Question: i am new to rails and have a problem that have been finding challenging to overcome.
goal:
- - - - - -

- 'forms_path'
> could one advise me how i can code the index method in the forms
controller to display not all created forms but only the forms under a
specific advert
advert_controller.rb
'''
class AdvertsController < ApplicationController
respond_to :html, :xml, :json
before_action :set_advert, only: [:show, :edit, :update, :destroy]
def index
@userr = Userr.find(params[:userr_id])
@adverts = @userr.adverts.order("created_at DESC")
respond_with(@adverts)
end
end
'''
views/ adverts / index.html
'''
<table>
<thead>
<tr>
<th>Title</th>
<th>applications</th>
<th colspan="3"></th>
</tr>
</thead>
<tbody>
<% @adverts.each do |advert| %>
<tr>
<td><%= link_to advert.title, userr_advert_path(advert.userr, advert) %></td>
<td><%= link_to advert.forms.count, forms_path %></td>
</tr>
<% end %>
</tbody>
</table>
<br>
<%= link_to 'add new advert', new_userr_advert_path(current_userr) %>
'''
form_controller.rb
'''
class FormsController < ApplicationController
respond_to :html, :xml, :json
before_action :set_form, only: [:show, :edit, :update, :destroy]
def index
@forms = Form.all
respond_with(@forms)
end
end
'''
routes.rb
'''
Rails.application.routes.draw do
resources :forms
devise_for :userrs
resources :userrs do
resources :adverts
end
end
'''
in my rails console - i managed to display all the forms under an advert:
'''
2.1.2 :308 > advert = Advert.first
Advert Load (4.4ms) SELECT "adverts".* FROM "adverts" ORDER BY "adverts"."id" ASC LIMIT 1
=> #<Advert id: 51, title: "software engineer", content: "Lorem ipsum dolor sit amet ac dapibus", category_jobtype_id: 67, category_positiontype_id: 81, salarystart: 1200, salaryend: 2000, category_country_id: 45, city: "accra", town: "tesano estates", postcode: "1206", category_editorialapproval_id: 34, category_applicationrequest_id: 34, created_at: "2015-05-21 21:05:09", updated_at: "2015-05-21 21:05:09", userr_id: 16, category_advert_id: 58>
2.1.2 :309 >
2.1.2 :310 >
2.1.2 :311 > advert.forms
Form Load (0.2ms) SELECT "forms".* FROM "forms" WHERE "forms"."advert_id" = ? [["advert_id", 51]]
=> #<ActiveRecord::Associations::CollectionProxy [#<Form id: 4, firstname: "akunorbea", lastname: "artloe", number: <PHONE>, email: "akunorbea@gmail.com", currentJob: "developer", currentEmployer: "global reach", category_country_id: 2, advert_id: 51, userj_id: 3, workhere: false, created_at: "2015-05-29 09:09:33", updated_at: "2015-05-29 09:09:33">, #<Form id: 6, firstname: "curtis", lastname: "lewis", number: 208958, email: "curtis@gmail.com", currentJob: "security", currentEmployer: "megan fox", category_country_id: 2, advert_id: 51, userj_id: 4, workhere: false, created_at: "2015-05-29 17:14:41", updated_at: "2015-05-29 17:14:41">]>
2.1.2 :312 >
'''
so in my form_controller.rb index action i typed the below but i got an error
'''
class FormsController < ApplicationController
respond_to :html, :xml, :json
before_action :set_form, only: [:show, :edit, :update, :destroy]
def index
@advert = Advert.find(params[:id])
@forms = @advert.forms
respond_with(@forms)
end
end
'''
views/forms/index.html.erb
'''
<h1>Listing forms</h1>
<table>
<thead>
<tr>
<th>Firstname</th>
<th>Lastname</th>
<th>Number</th>
<th>Email</th>
<th colspan="3"></th>
</tr>
</thead>
<tbody>
<% @forms.each do |form| %>
<tr>
<td><%= form.firstname %></td>
<td><%= form.lastname %></td>
<td><%= form.number %></td>
<td><%= form.email %></td>
</tr>
<% end %>
</tbody>
</table>
<br>
'''
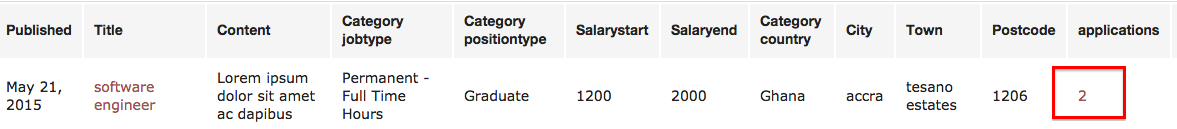
Answer: in routes.rb
'''
resources :userrs do
resources :adverts do
resources :forms, only: [:index]
end
end
'''
in views/adverts/index.html.erb
'''
<td><%= link_to advert.forms.count, userr_advert_forms_path(@userr, advert) %></td>
'''
in forms_controller.rb
'''
def index
@advert = Advert.find(params[:advert_id])
@forms = advert.forms
end
'''